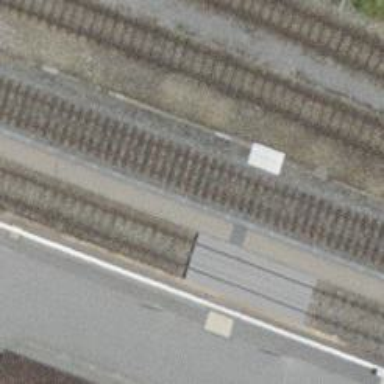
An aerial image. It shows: Stop position for public transport at railway stop.